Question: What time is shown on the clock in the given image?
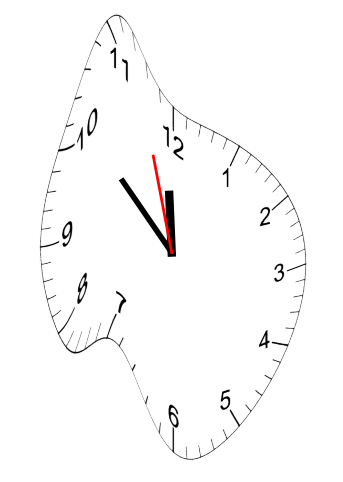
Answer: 11:51:57